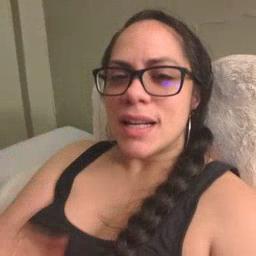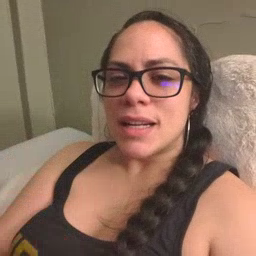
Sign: pig